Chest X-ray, PA view. Patient: 60 years old, sex M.
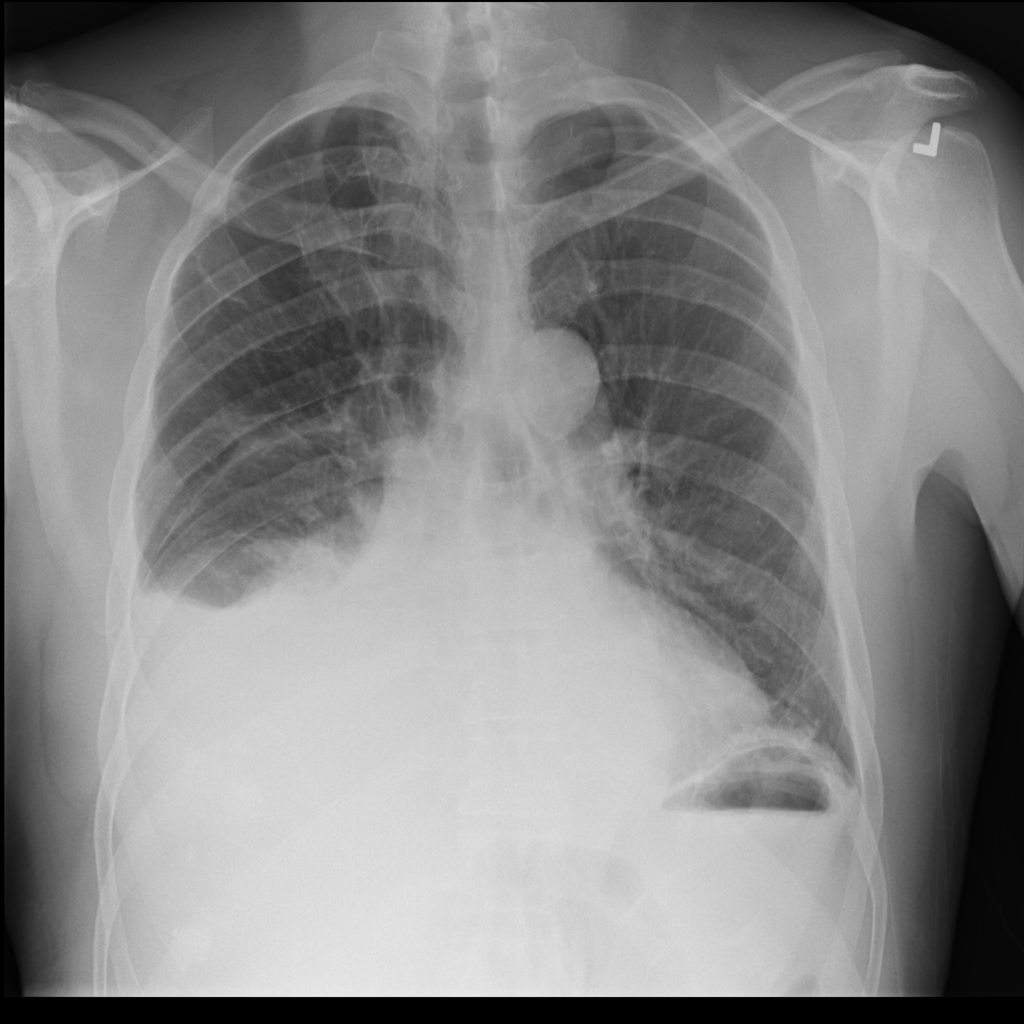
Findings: Effusion